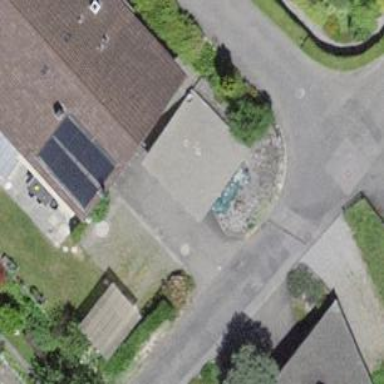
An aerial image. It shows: Garage building.